Field crop: maize
Growth stage: 2
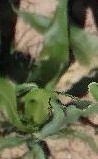
Species: maize